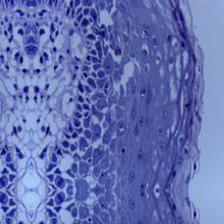
Diagnosis: Normal